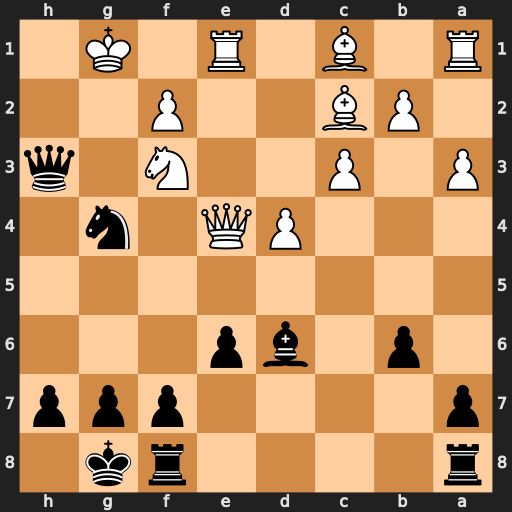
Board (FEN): r4rk1/p4ppp/1p1bp3/8/3PQ1n1/P1P2N1q/1PB2P2/R1B1R1K1
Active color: b
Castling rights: -
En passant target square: -
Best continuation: Bh2+ Nxh2 Qxh2+ Kf1 Qxf2#